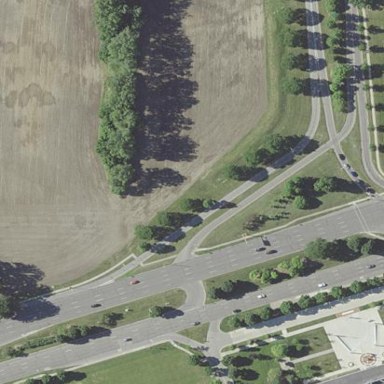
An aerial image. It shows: Grass area with traffic calming island.